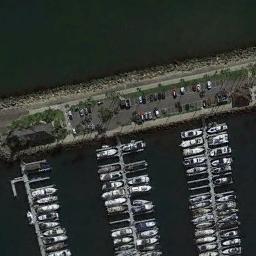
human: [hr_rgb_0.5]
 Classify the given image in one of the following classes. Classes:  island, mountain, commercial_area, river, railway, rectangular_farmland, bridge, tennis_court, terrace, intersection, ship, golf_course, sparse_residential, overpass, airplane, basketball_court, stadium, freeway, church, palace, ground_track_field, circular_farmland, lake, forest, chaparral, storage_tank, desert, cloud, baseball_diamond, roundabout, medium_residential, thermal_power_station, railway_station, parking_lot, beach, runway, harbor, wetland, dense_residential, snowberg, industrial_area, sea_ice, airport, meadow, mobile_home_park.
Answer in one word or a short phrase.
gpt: harbor